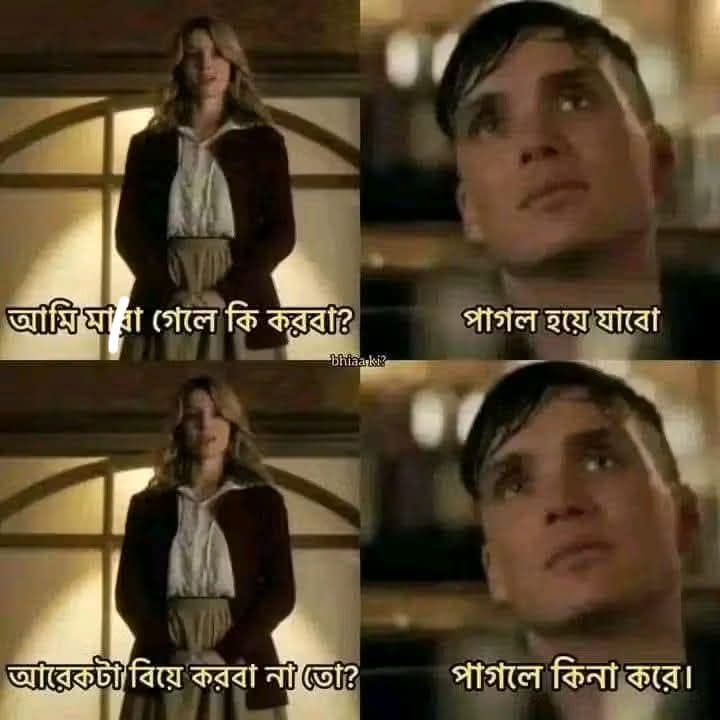
Text: আমি মারা গেলে কি করবা?
পাগল হয়ে যাবো
আরেকটা বিয়ে করবা না তো?
পাগলে কিনা করে।
Label: Non Hate